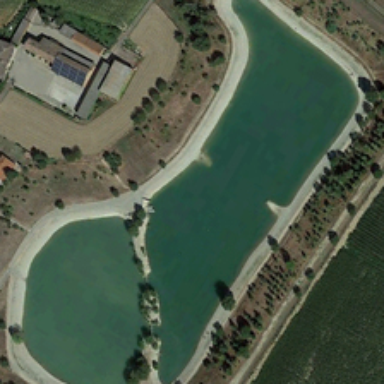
A large number of trees have been planted around the broad lake .